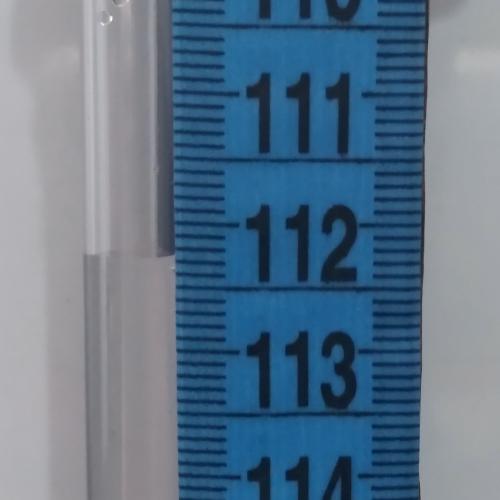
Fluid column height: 112.3 cm